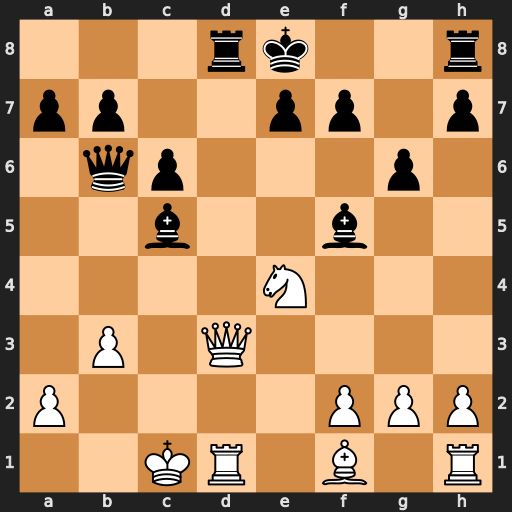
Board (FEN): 3rk2r/pp2pp1p/1qp3p1/2b2b2/4N3/1P1Q4/P4PPP/2KR1B1R
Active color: w
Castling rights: k
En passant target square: -
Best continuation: Qxd8+ Qxd8 Rxd8+ Kxd8 Nxc5